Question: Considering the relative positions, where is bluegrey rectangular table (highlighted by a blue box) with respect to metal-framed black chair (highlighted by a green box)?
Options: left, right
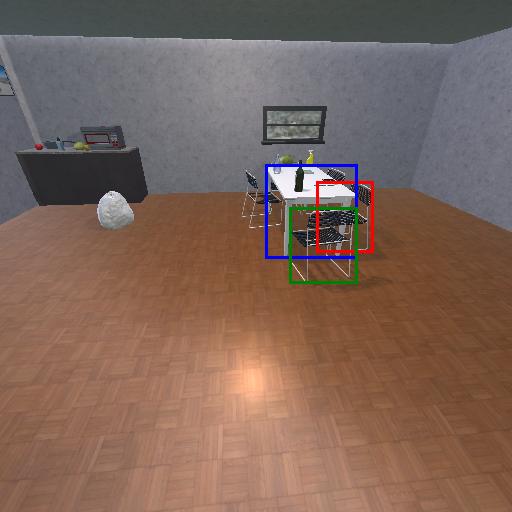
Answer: left